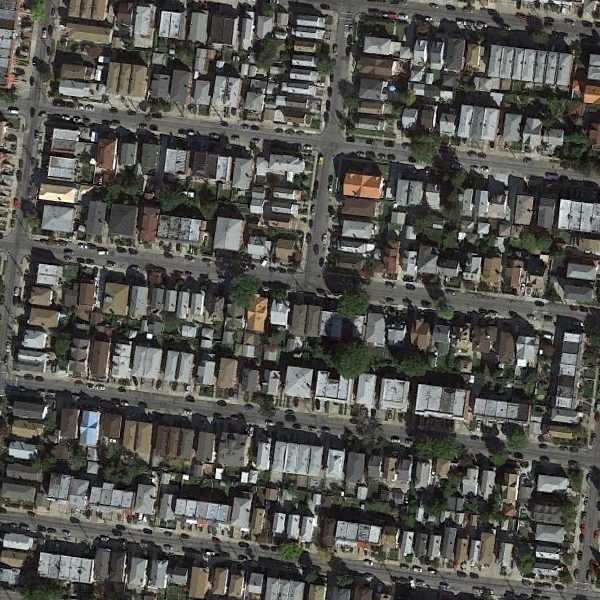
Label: DenseResidential